Question: I currently programming some calculations and found a weird issue, which I cannot explain.
I'm doing a calculation which I save in a new double field. The thing is, that the finally saved value is not the same than the solution of the formula. I made a screenshot for better understanding.
When I put the whole calculation in a watch, I get the result "1.3050....."
When i check the double afterwards, it has saved "2.87......." which I have no idea, where that comes from.
Does anybody know, why it is behaving like this? For me thats absolutely unexplainable...

Full size: <URL>
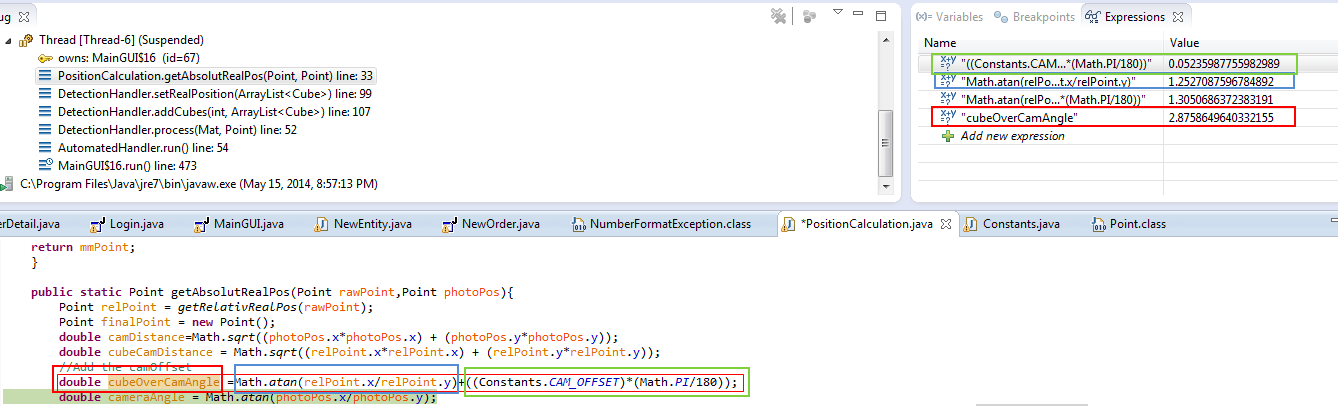
Answer: Math.PI/180 should be Math.PI/180.0, dividing doubles by integers will cause some funny things to happen